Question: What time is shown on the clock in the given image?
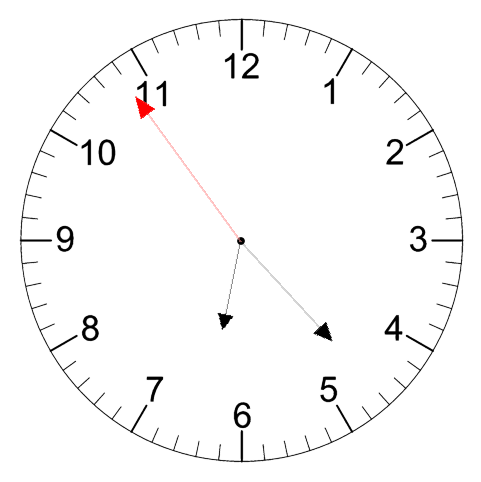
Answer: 06:22:54